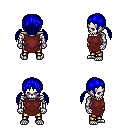
a pixel art fantasy rpg character, male body template, skeleton, maroon tunic, gold greaves, blue twin-tailed hairstyle, four views (front, back, left, right), 2x2 character sprite sheet, small pixel art, hard edges, no anti-aliasing